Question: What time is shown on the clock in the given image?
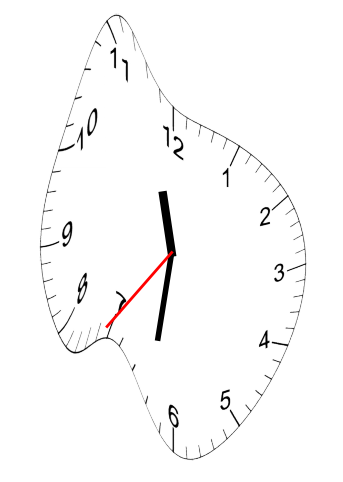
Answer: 11:31:36